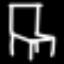
Label: chair